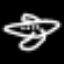
Label: airplane